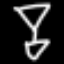
Label: hourglass